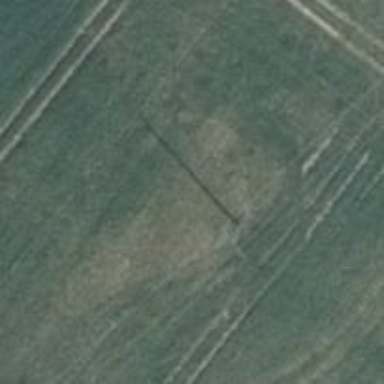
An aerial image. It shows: Power pole.